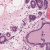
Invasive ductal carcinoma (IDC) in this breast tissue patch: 0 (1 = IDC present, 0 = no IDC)